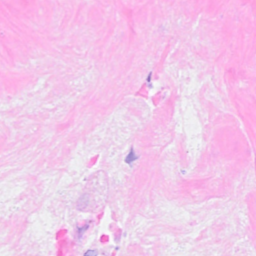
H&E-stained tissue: Breast